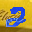
Label: 2